Question: as it is stated in title, I write Eclipse RCP based application. I want to create icon in status area in right-bottom edge of the Eclipse RCP application. I would like to have this icon on very right side, so job progress bar will be on it's left side. Eclipse allows it, so I was able to move one toolbar manually to achieve that goal (I've highlighted this toolbar with the green border):

How Can I achieve such a result from the code? Are there any extension points that I can use?
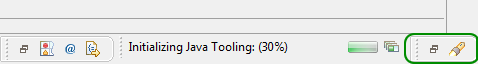
Answer: I've managed to find solution for my problem. I was looking for:
'''
<menuContribution
allPopups="false"
locationURI="toolbar:status.right">...</menuContribution>
'''
with 'locationURI="toolbar:status.right"' I was able to achieve my goal. Maybe someone will take benefits from this thread.